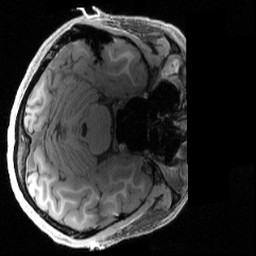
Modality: T1w
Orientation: axial
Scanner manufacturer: siemens
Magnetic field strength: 3 T
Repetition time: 2.4 s
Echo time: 0.00222 s